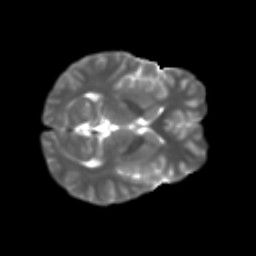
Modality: T2w
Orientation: axial
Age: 22
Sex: male
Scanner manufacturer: ge
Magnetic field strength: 3 T
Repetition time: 7.8 s
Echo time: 0.0606 s